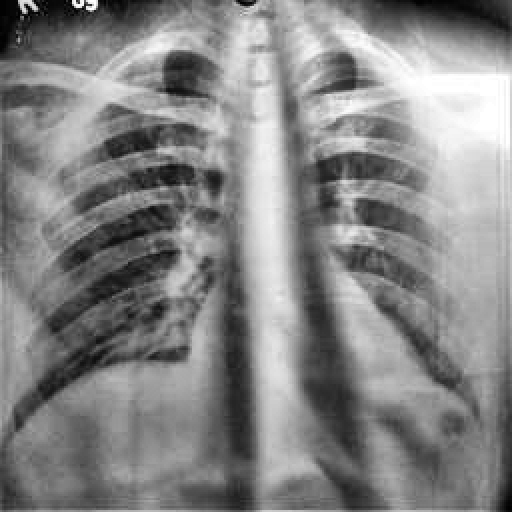
Finding: TUBERCULOSIS